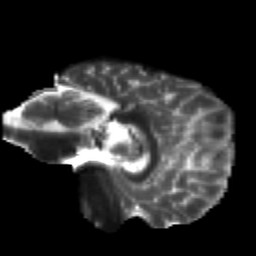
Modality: T2w
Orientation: sagittal
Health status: healthy
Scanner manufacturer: siemens
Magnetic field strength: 3 T
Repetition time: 12 s
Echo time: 0.092 s